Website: slack
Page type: newsletter-management
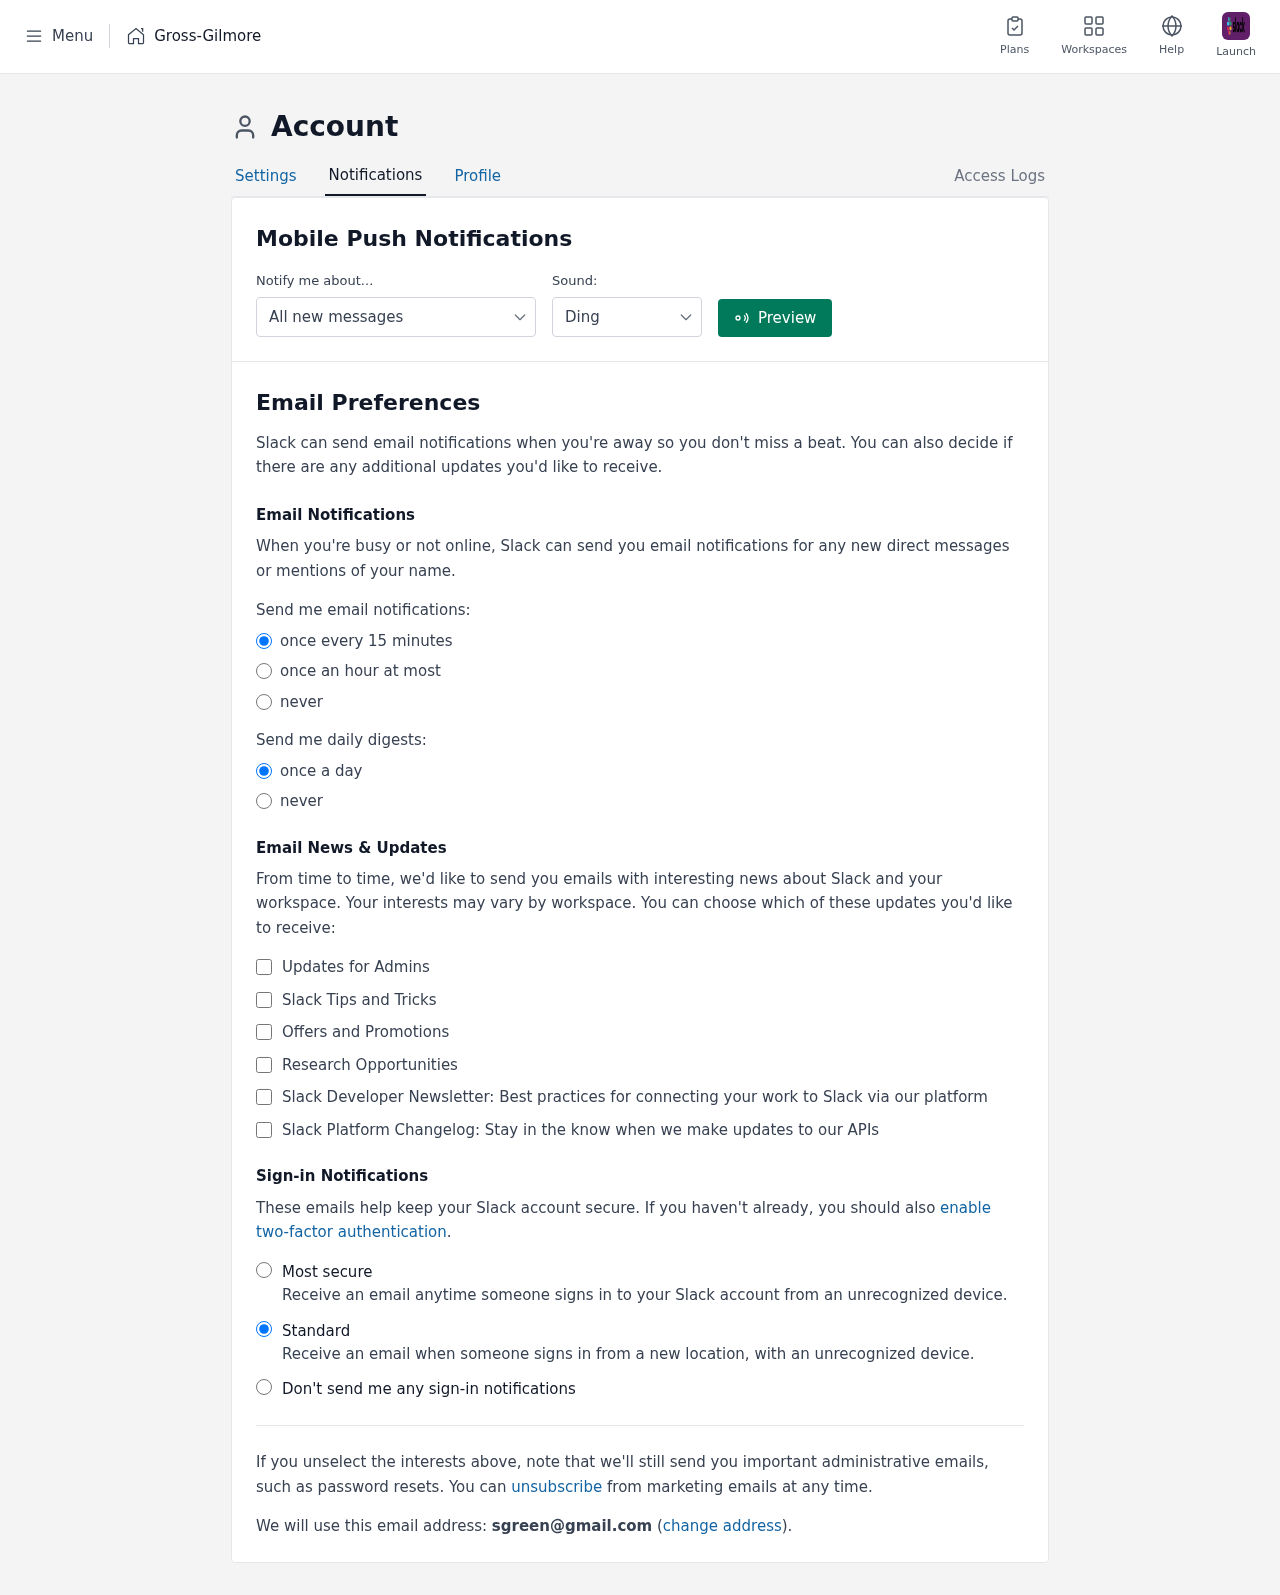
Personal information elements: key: PII_COMPANY
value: Gross-Gilmore
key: PII_EMAIL
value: sgreen@gmail.com